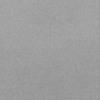
Label: dusty